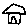
Label: house